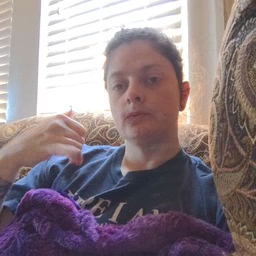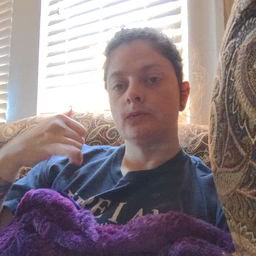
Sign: yellow